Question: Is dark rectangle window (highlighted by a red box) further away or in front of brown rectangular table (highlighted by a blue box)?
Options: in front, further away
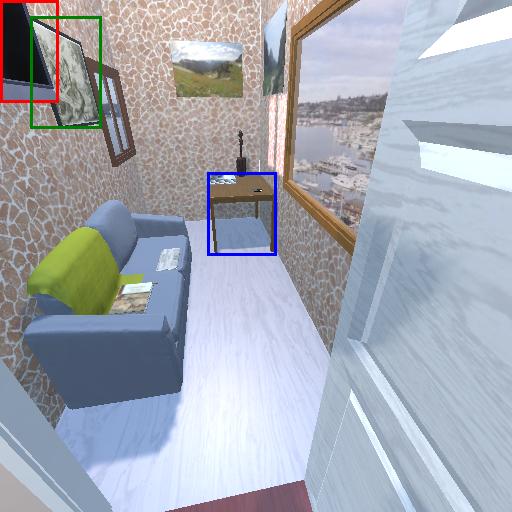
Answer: in front